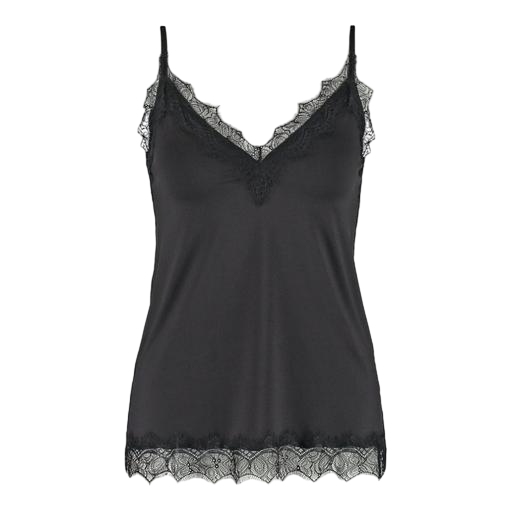
black dentelle lace-detail camisole, black curve cami rib lace, black lace cami, white background